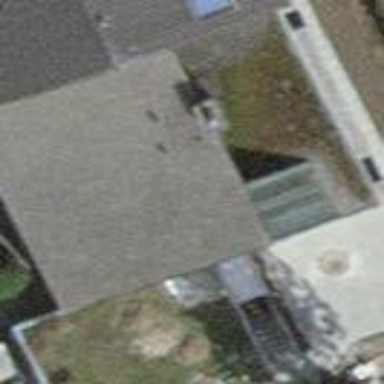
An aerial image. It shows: Simple house.